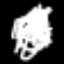
Label: squiggle